Question: I am making an app that formats screenplays, I am using a NSAttributedString to format the text entered into a UITextView, but some of the lines are too close together.
I was wondering if anyone could provide a code example or a tip on how to alter the margin between these lines so there is more space between them.
Below is an image of another desktop screenwriting program that demonstrates what I mean, notice how there is a bit of space before each bit where it says "DOROTHY".

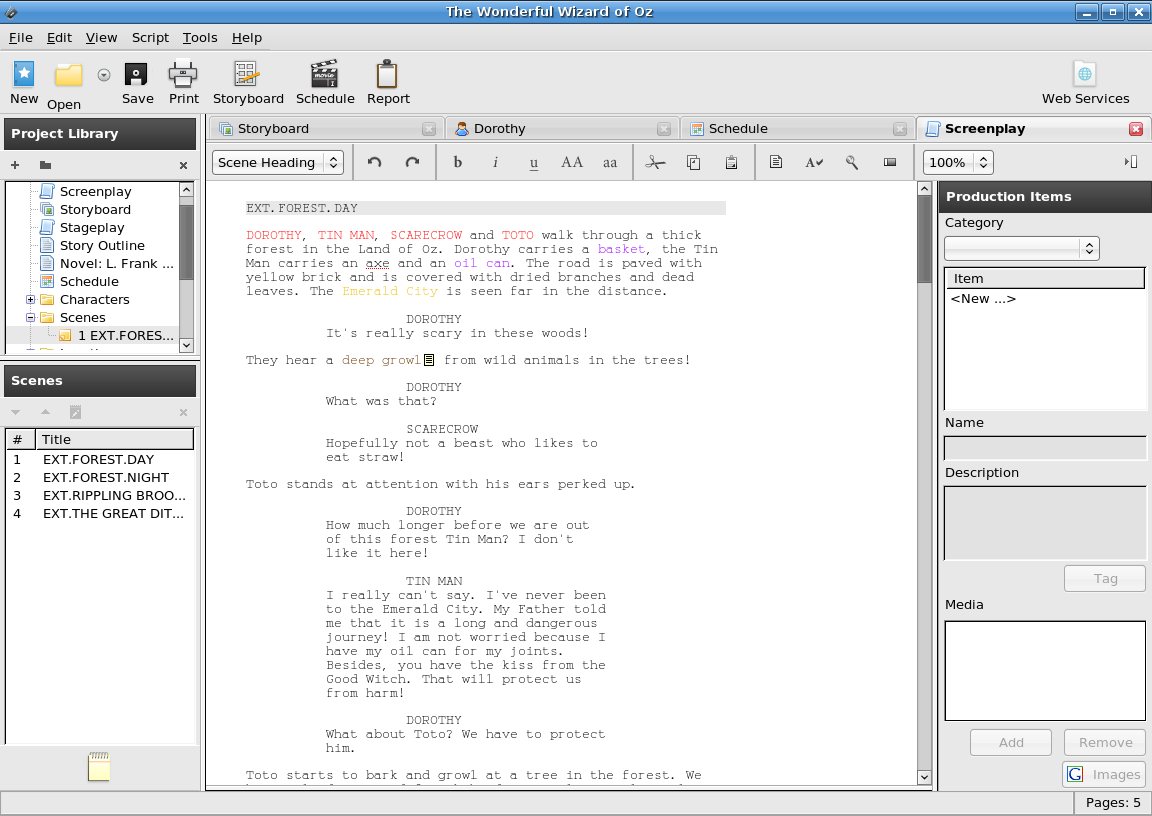
Answer: The following sample code uses paragraph style to adjust spacing between paragraphs of a text.
'''
UIFont *font = [UIFont fontWithName:fontName size:fontSize];
NSMutableParagraphStyle *paragraphStyle = [[NSMutableParagraphStyle alloc] init];
paragraphStyle.paragraphSpacing = 0.25 * font.lineHeight;
NSDictionary *attributes = @{NSFontAttributeName:font,
NSForegroundColorAttributeName:[UIColor whiteColor],
NSBackgroundColorAttributeName:[UIColor clearColor],
NSParagraphStyleAttributeName:paragraphStyle,
};
NSMutableAttributedString *attributedText = [[NSMutableAttributedString alloc] initWithString:text attributes:attributes];
'''
To selectively adjust spacing for certain paragraphs, apply the paragraph style to only those paragraphs.
Hope this helps.